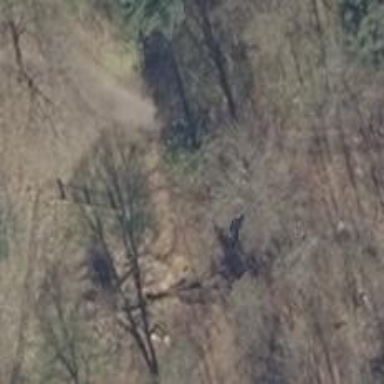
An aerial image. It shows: Path on the ground.